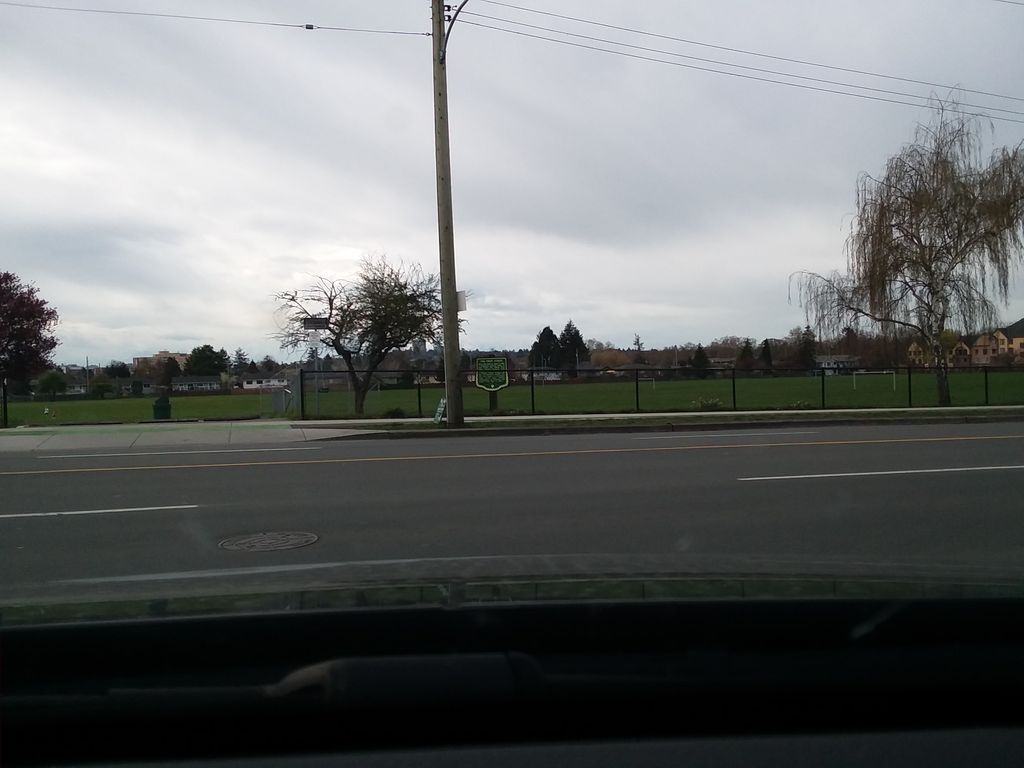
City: victoria